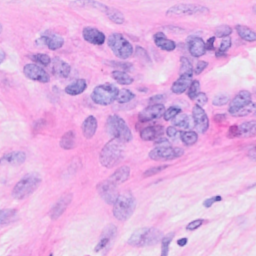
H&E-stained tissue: Breast